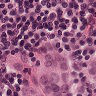
Metastatic tissue present: yes